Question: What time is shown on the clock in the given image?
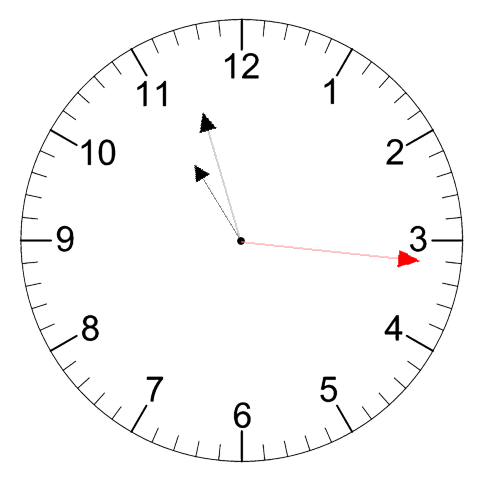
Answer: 10:57:16